Current action and preconditions to check: trajectory_clear

Your task: For each precondition in the list above, predict whether it will hold at this action.

Consider the current scene as observed from the mobile robot's camera, and analyze the predicted future states of all dynamic agents (e.g., people, animals, vehicles, or any moving entities) within the NEXT SECOND.

IMPORTANT: Only answer "very likely" if you are absolutely certain—based on strong, clear evidence—that a dynamic agent will violate the precondition in the predicted future state. Do NOT answer "very likely" for unlikely, ambiguous, or low-probability risks.

Ask yourself for each precondition: Is there a high probability, with clear and convincing evidence, that the predicted future states of any dynamic agent will interfere with the predicted future state of the currently executing action within the NEXT SECOND, causing that precondition to fail?

Assess the risk level based on these predictions. Use "likely" or "very likely" if motions create a clear risk of interference.

Use "neutral" or "improbable" if agents are nearby but their predicted paths are clearly diverging or non-conflicting.

Failure Risk Categories: "very improbable", "improbable", "neutral", "likely", "very likely"

Answer Format: Output ONLY the probability_of_failure value from these categories: "very improbable", "improbable", "neutral", "likely", "very likely"

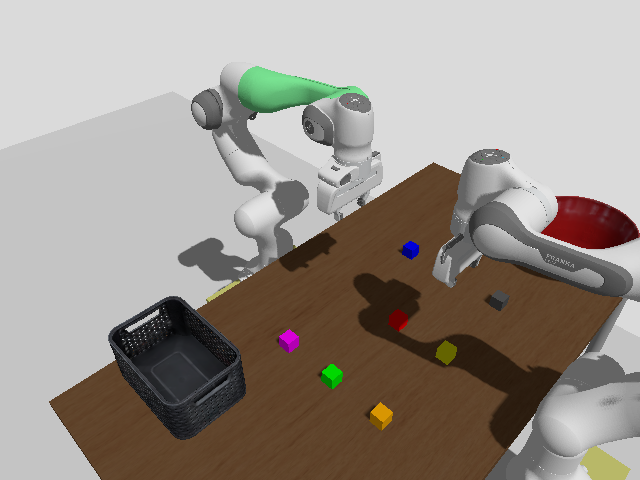

Answer: very improbable